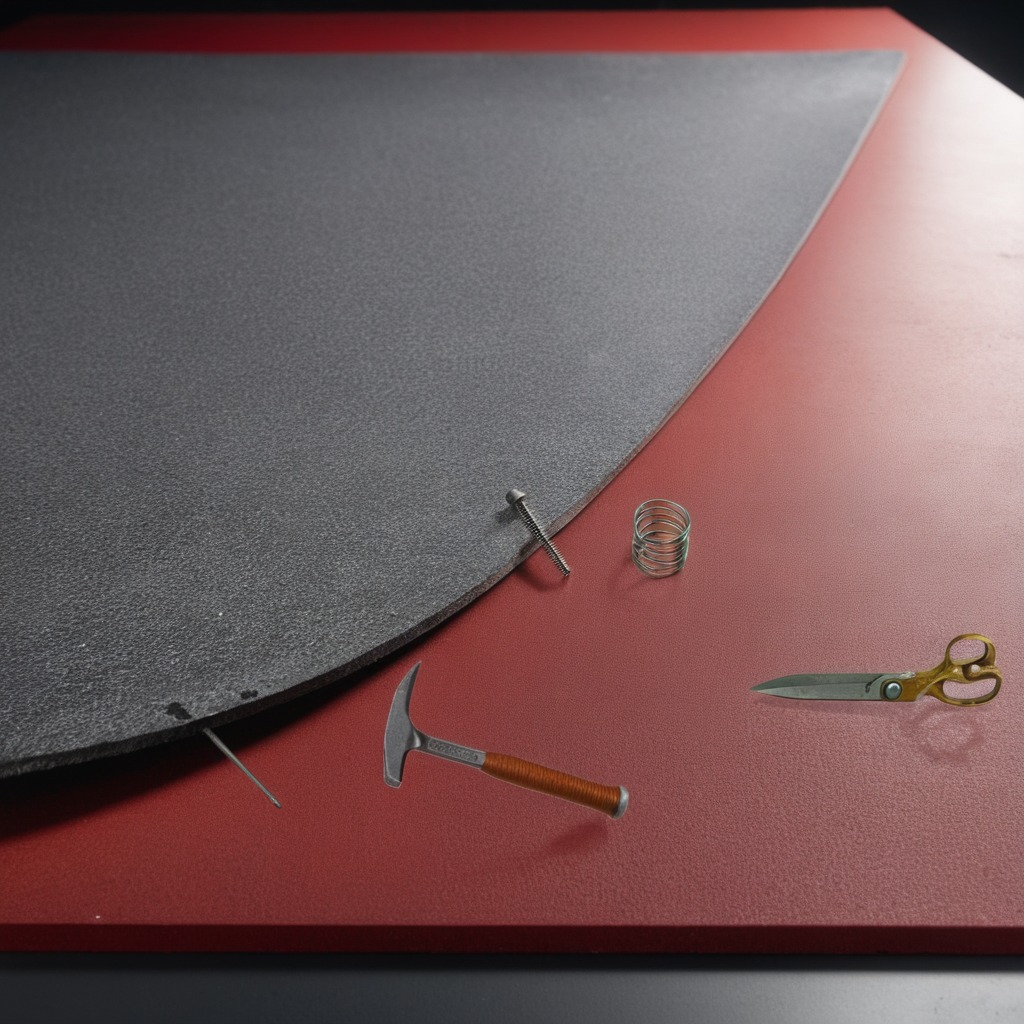
A metal machine screw, an iron nail, a hammer, a coiled metal spring, and a pair of scissors are lying on the granite tabletop.